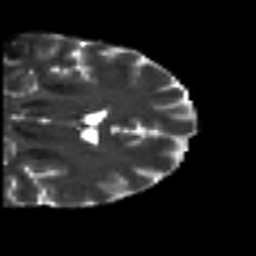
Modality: T2w
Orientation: coronal
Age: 45
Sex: female
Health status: ill
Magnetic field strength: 3 T
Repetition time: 8.4 s
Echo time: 0.0926 s